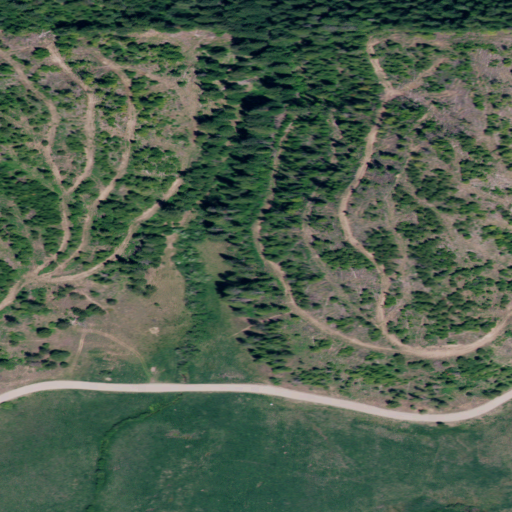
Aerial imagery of valley in Idaho named Wagner Gulch containing shrub, evergreen forest, herbaceous wetlands, and woody wetlands